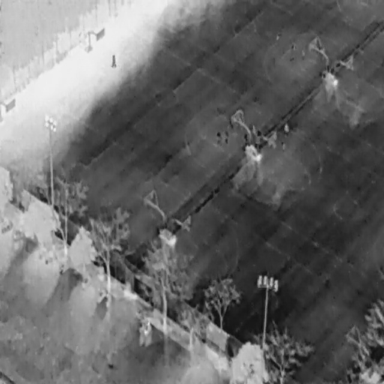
There are nine People in the infrared image.